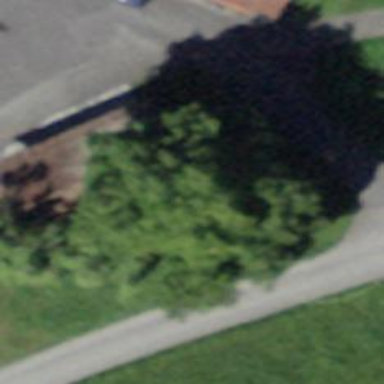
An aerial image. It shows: Shed.